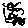
Label: car